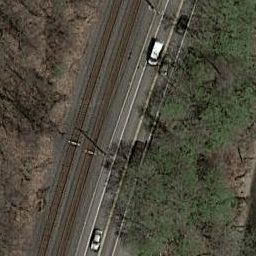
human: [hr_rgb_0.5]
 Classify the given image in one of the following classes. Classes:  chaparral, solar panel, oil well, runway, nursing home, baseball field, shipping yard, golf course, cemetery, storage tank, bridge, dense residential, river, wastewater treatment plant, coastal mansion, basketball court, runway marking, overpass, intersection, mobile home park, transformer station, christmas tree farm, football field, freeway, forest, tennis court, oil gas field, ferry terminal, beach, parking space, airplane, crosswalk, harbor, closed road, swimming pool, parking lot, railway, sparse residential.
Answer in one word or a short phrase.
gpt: railway